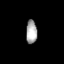
Tissue: lung
Cell type: Fibroblasts
Senescence score: 0.585
Nuclear area (px): 255
Mean DAPI intensity: 168.192